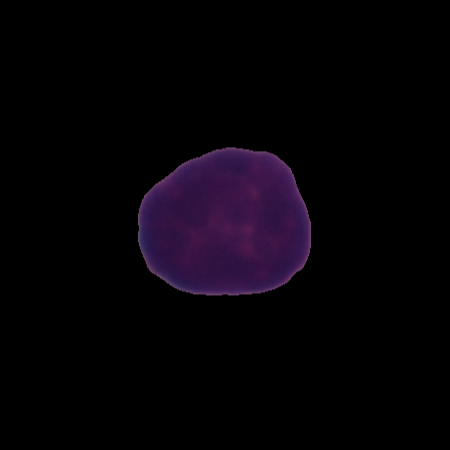
Label: healthy